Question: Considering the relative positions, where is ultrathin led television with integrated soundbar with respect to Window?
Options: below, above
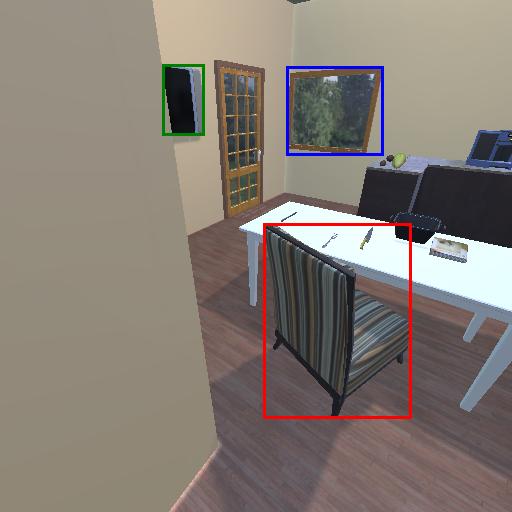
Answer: below